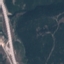
Land use / land cover class: Highway